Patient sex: M
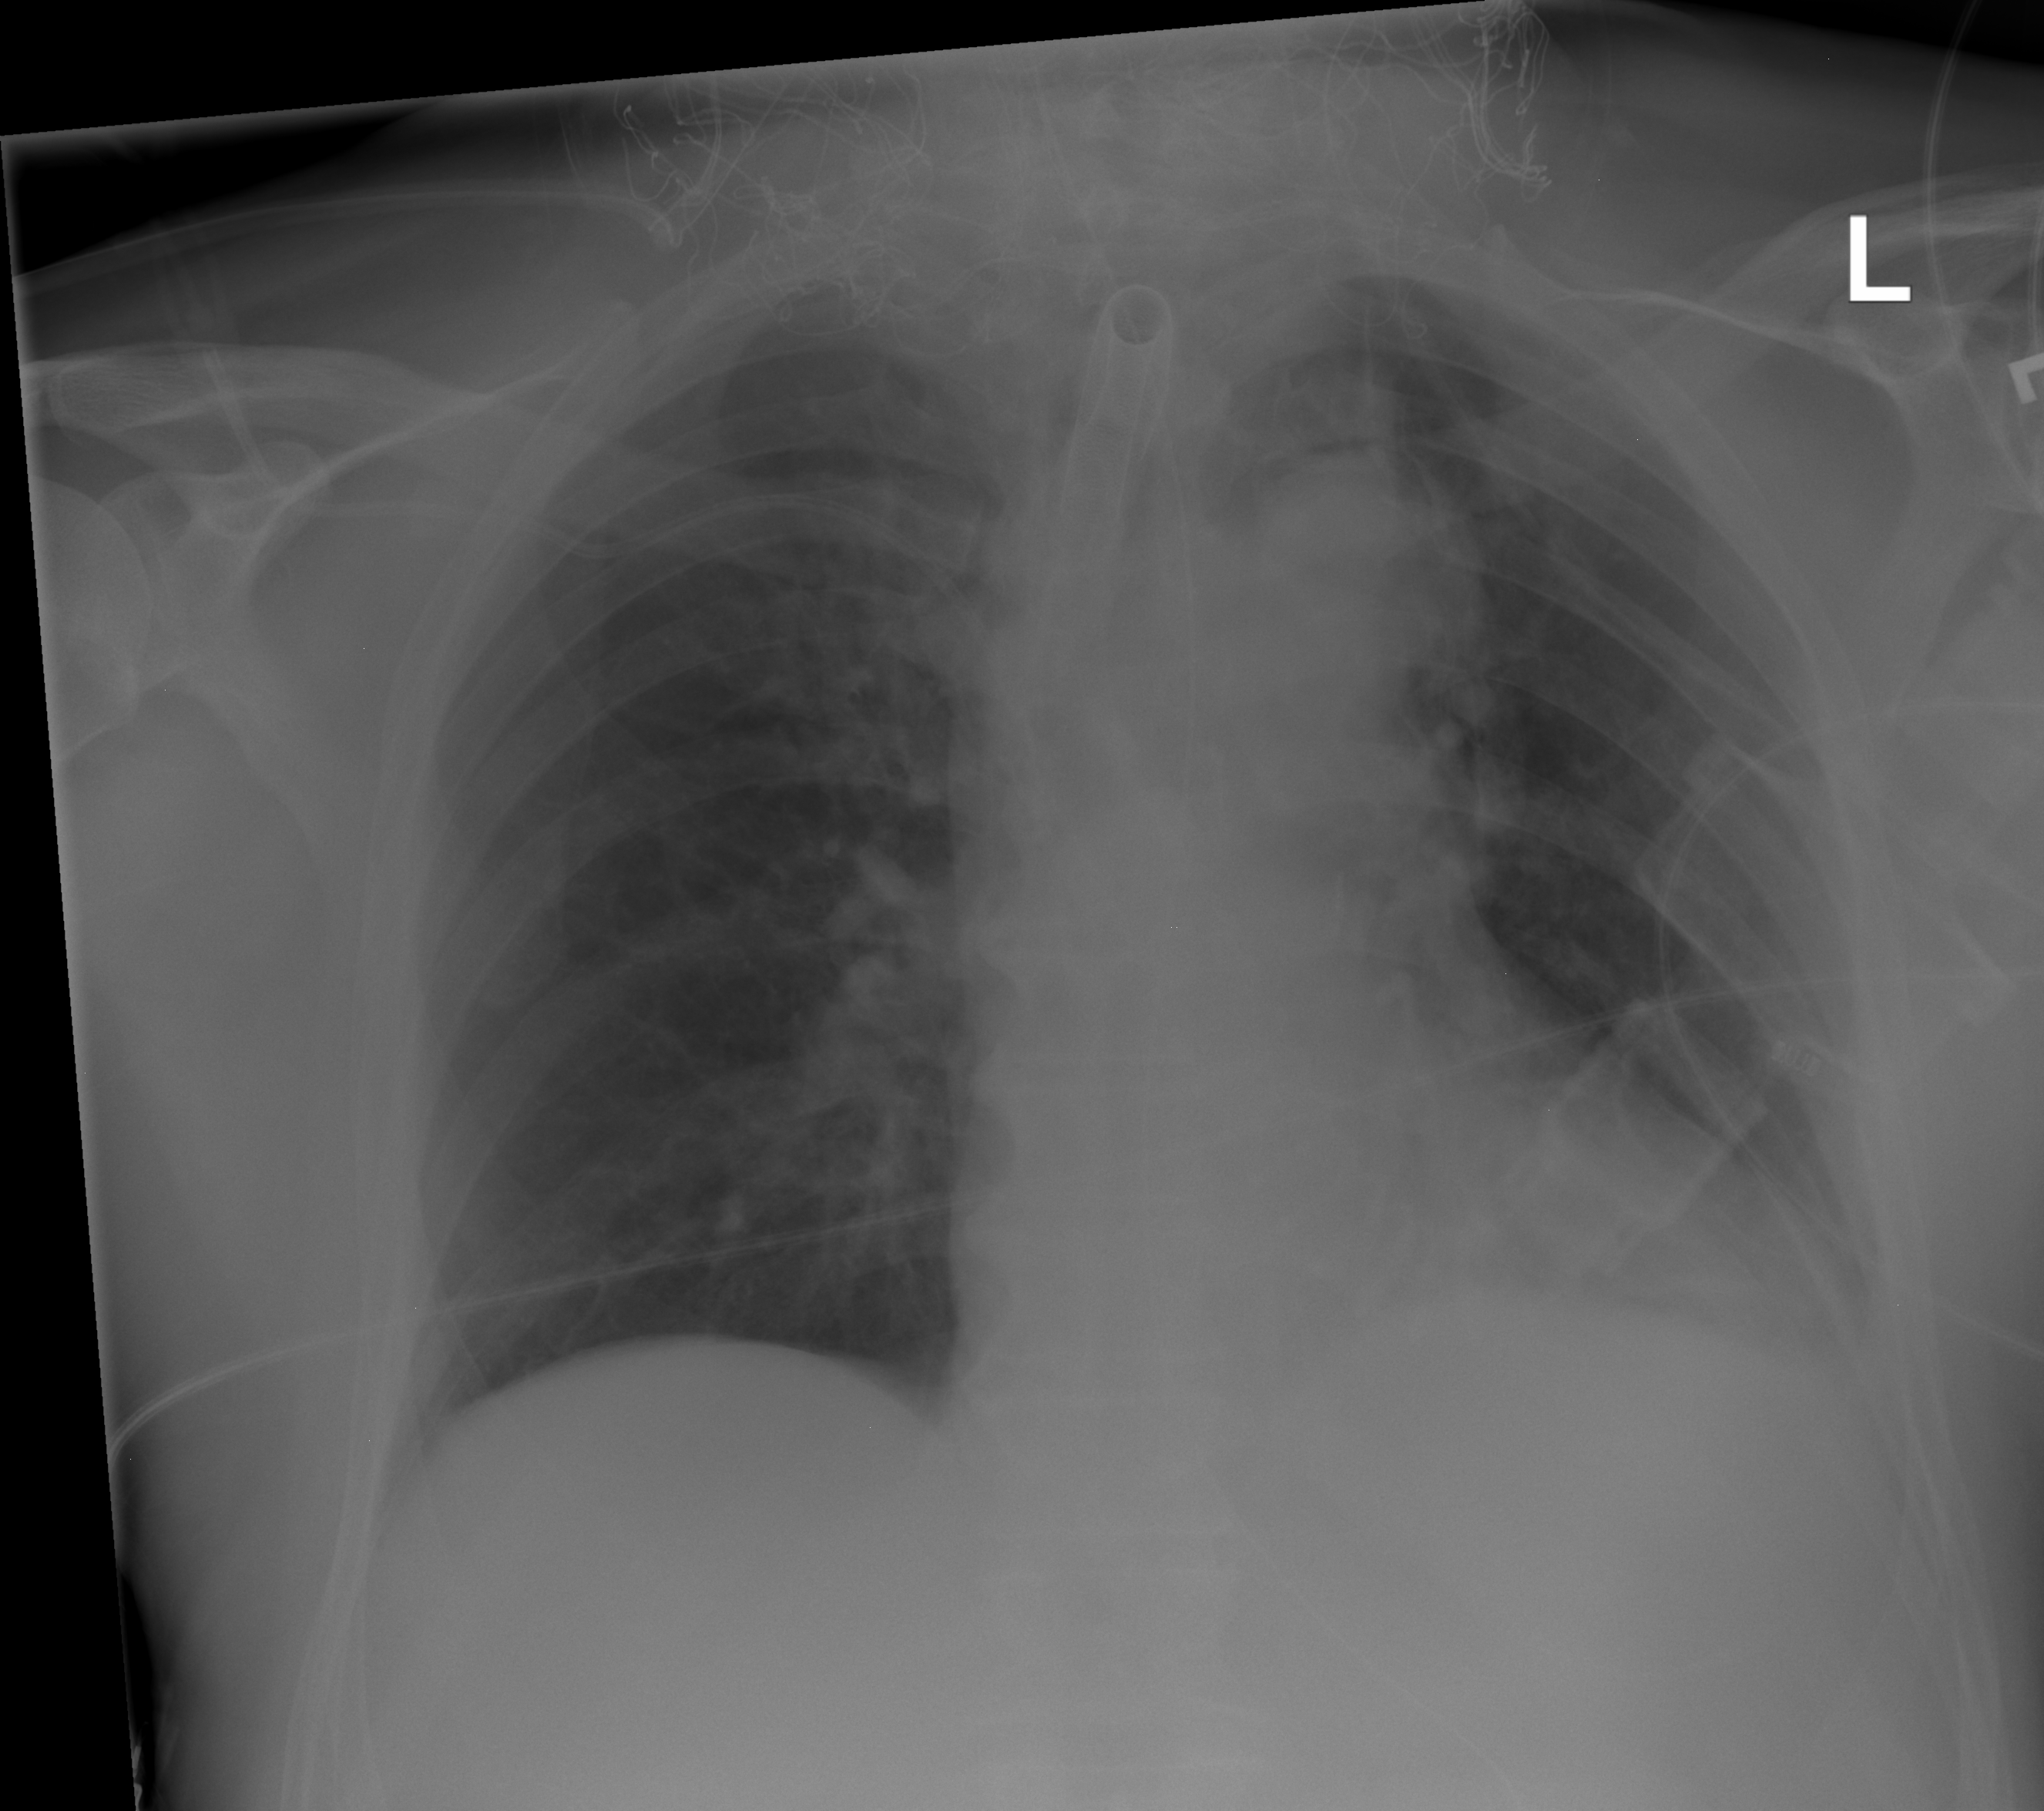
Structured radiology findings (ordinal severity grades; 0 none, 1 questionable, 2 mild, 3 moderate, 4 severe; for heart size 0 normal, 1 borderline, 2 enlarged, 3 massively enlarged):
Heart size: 0
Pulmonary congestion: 0
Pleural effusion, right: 0
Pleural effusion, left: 1
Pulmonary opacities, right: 0
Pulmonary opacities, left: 0
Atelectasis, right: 0
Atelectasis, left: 0